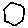
Label: hexagon